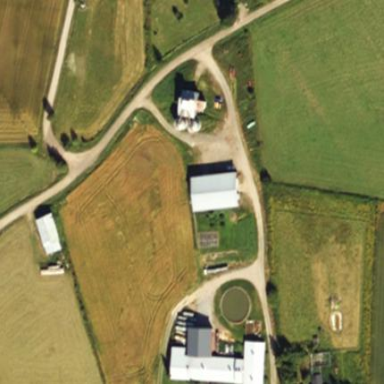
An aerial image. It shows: Farmyard area.